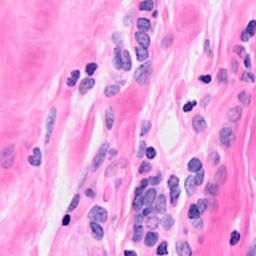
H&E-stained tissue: Breast